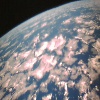
Label: cloud